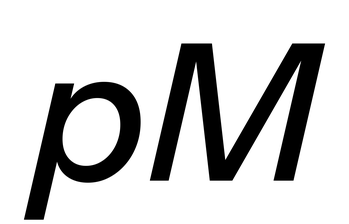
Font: InstrumentSans-Italic_Medium_Italic